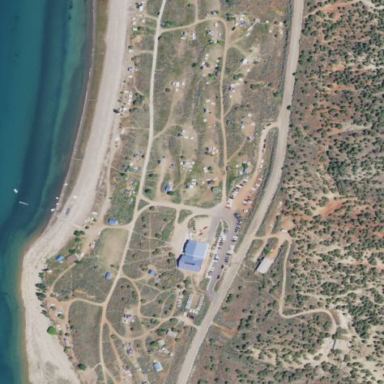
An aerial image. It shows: Summer camp set on leisure land.